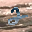
Label: 2